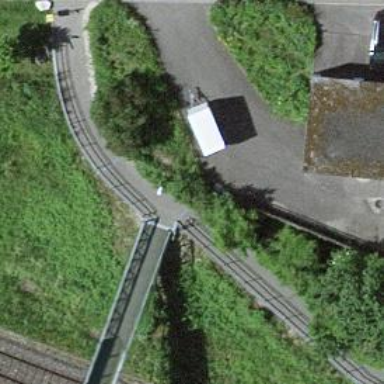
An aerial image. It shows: Footway made of metal.